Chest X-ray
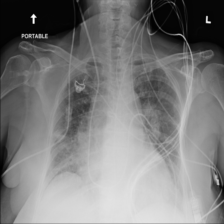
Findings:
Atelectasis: negative
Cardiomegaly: negative
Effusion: negative
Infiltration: positive
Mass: negative
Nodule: negative
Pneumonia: negative
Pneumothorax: negative
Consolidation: negative
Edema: negative
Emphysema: negative
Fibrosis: negative
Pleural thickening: negative
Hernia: negative